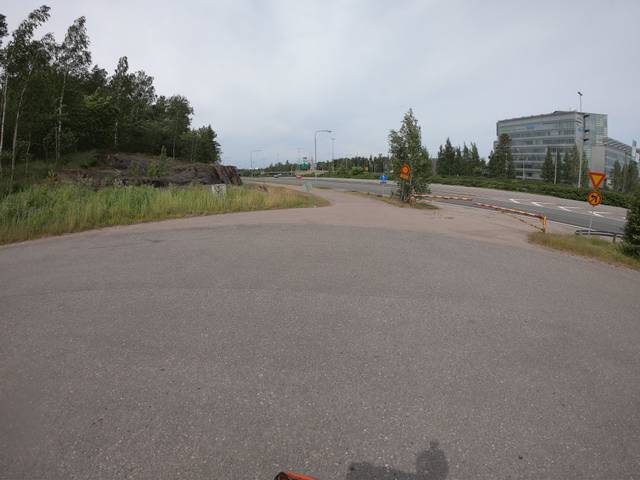
Region: Finland
Coordinates: 60.168, 24.83